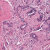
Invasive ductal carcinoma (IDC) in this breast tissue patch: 1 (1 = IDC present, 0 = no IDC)